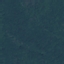
Land use / land cover class: Forest